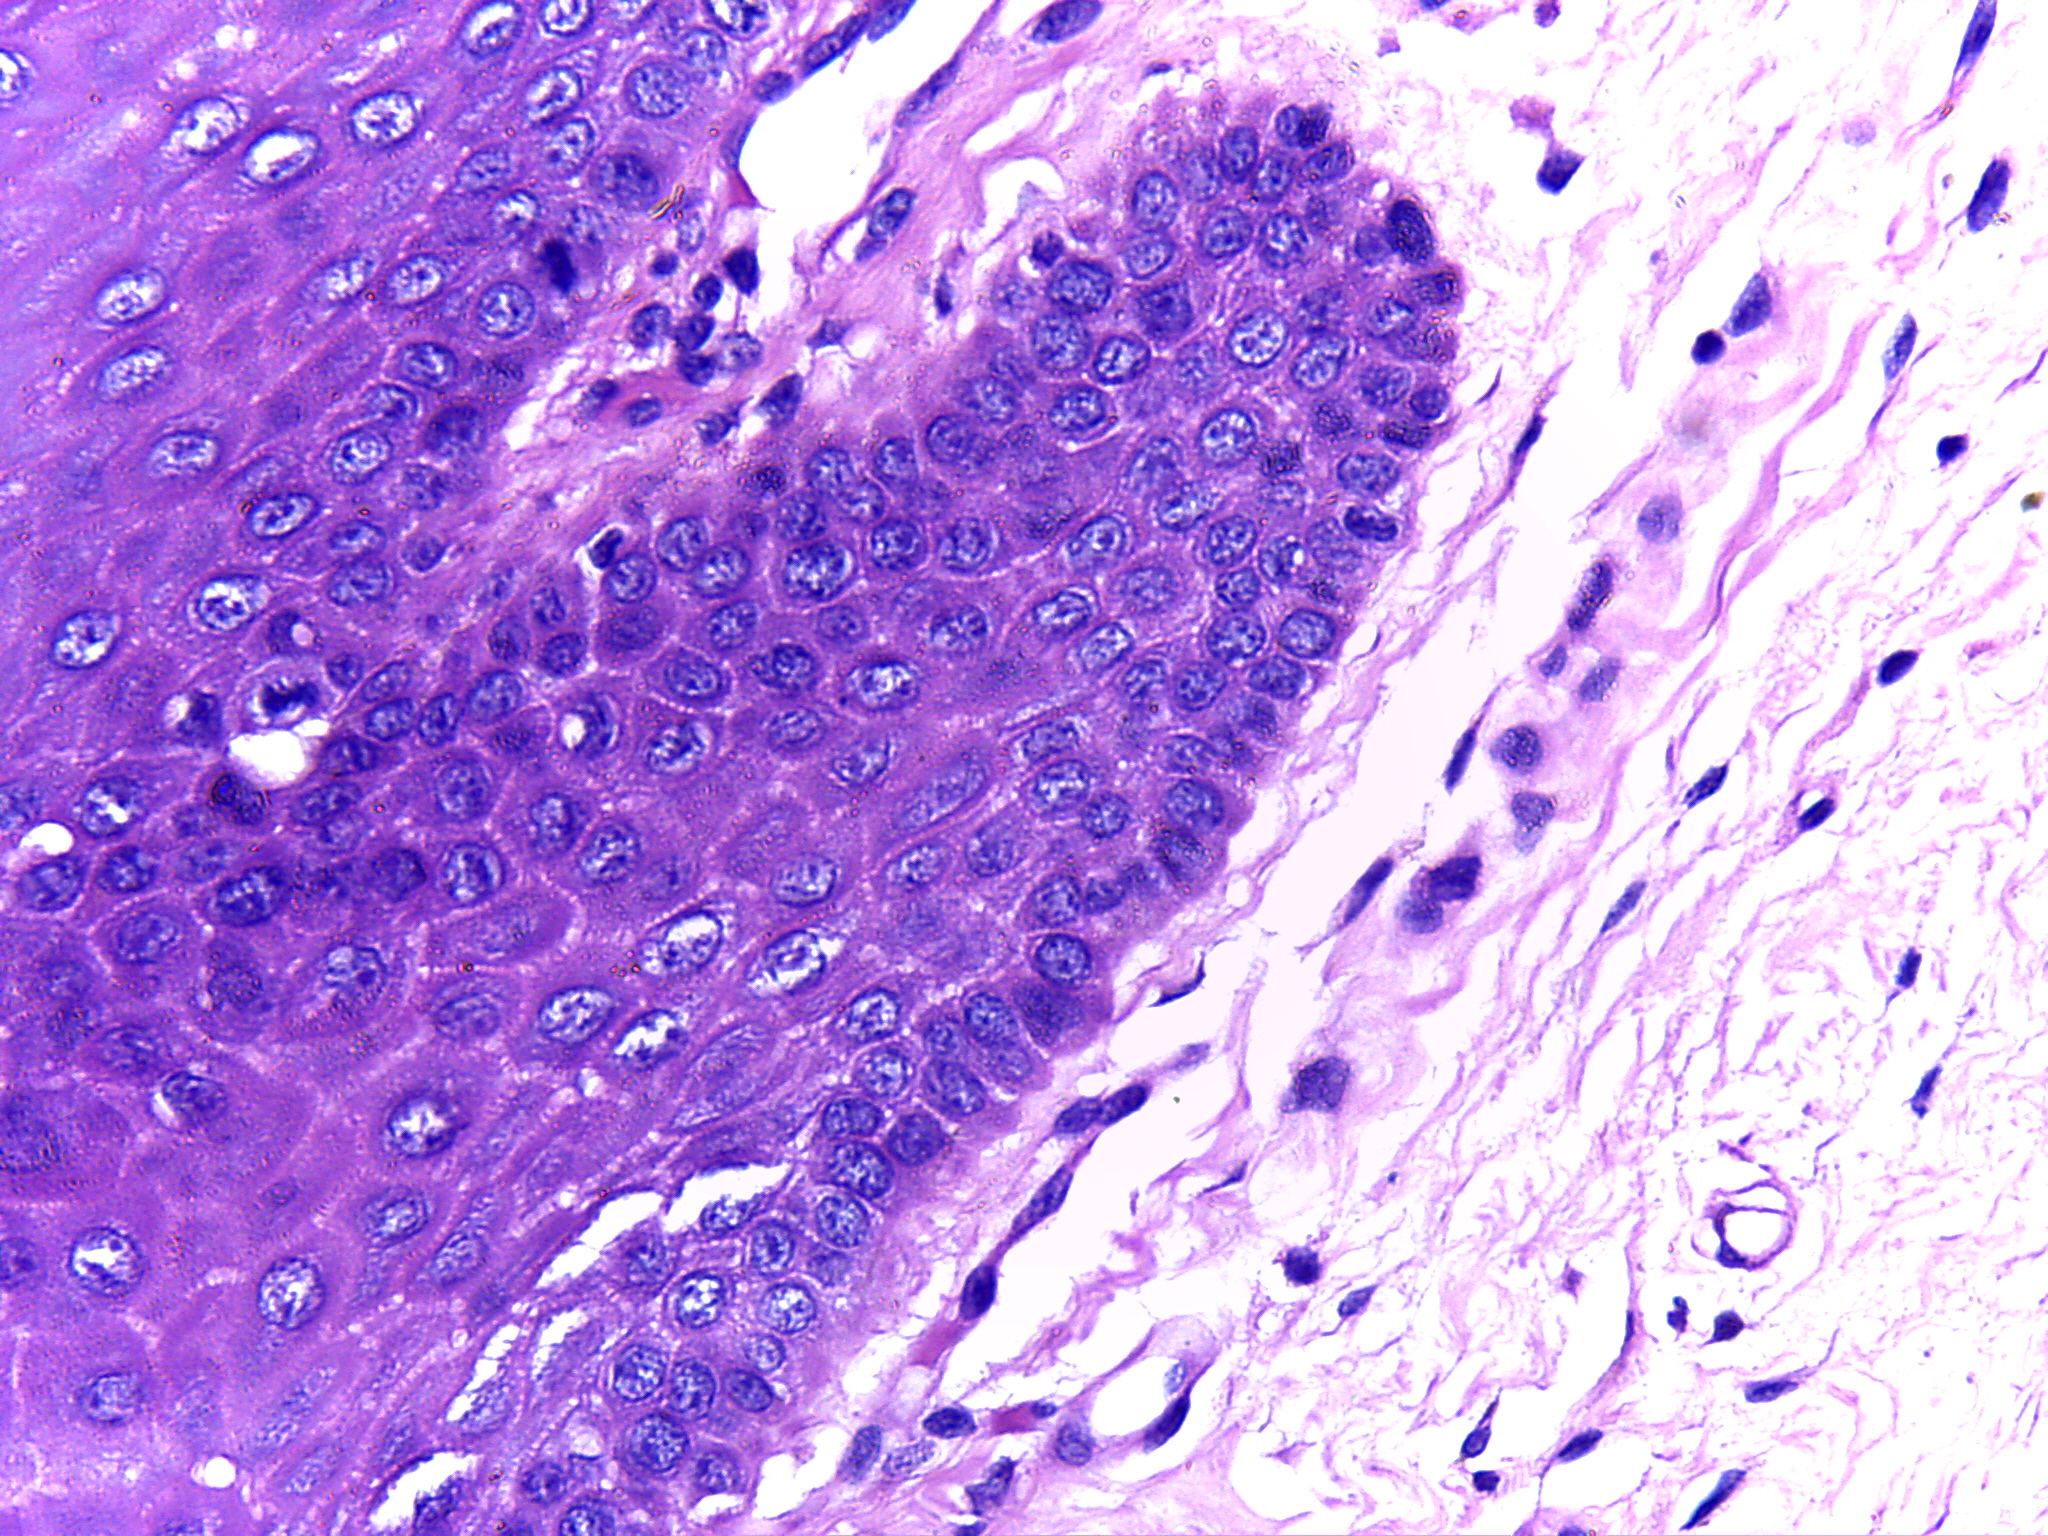
Diagnosis: Normal